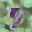
Label: 7